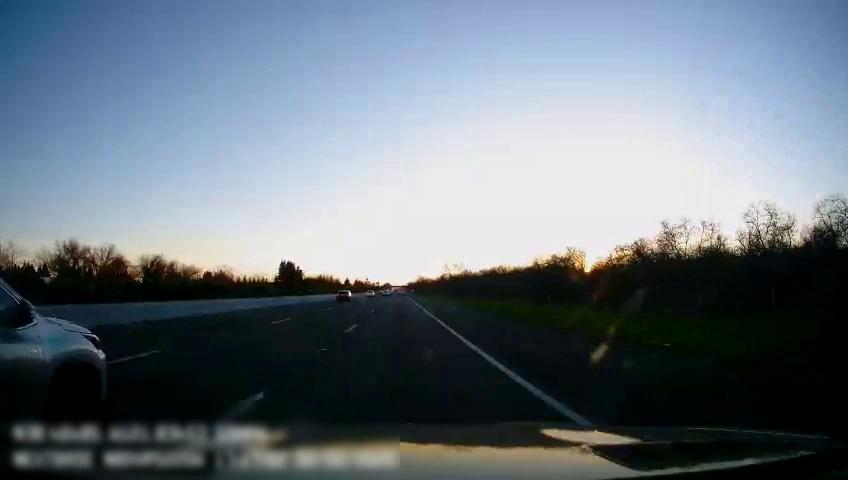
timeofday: Dusk/Dawn/Twilight
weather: Sunny
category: Drivable Space
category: Vehicles | Car
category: Vehicles | SUV
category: Lanes | Current Lane
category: Lanes | Current Lane
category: Lanes | Alternate Lane